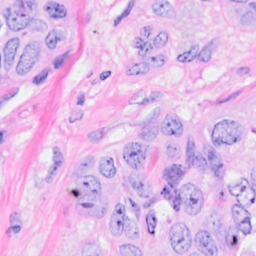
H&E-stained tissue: Breast